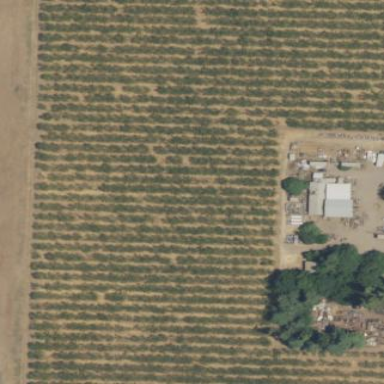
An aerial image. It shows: Orchard planted with peach trees.